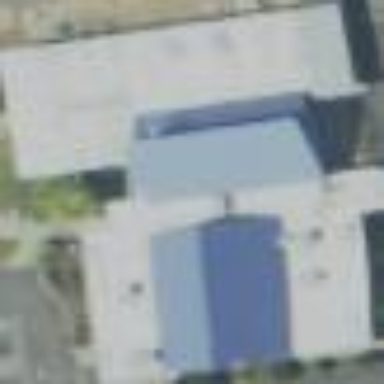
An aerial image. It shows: Kindergarten building.